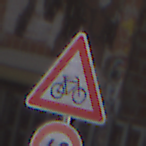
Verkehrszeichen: RadverkehrLinks
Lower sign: Geschwindigkeit40
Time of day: Midday
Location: Roofed (Special)
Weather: Overcast
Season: NotSpecified
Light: Natural